Interaction volume radius: 5 \u00c5
Interaction volume height: 10 \u00c5
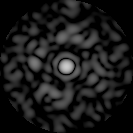
Disorder parameter: 0.8201